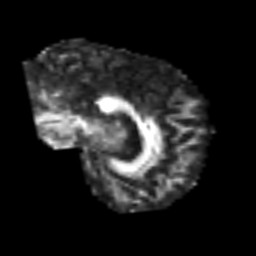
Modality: FA
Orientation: sagittal
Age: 49
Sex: male
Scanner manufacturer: siemens
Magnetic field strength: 3 T
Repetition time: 6.1 s
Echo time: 0.101 s